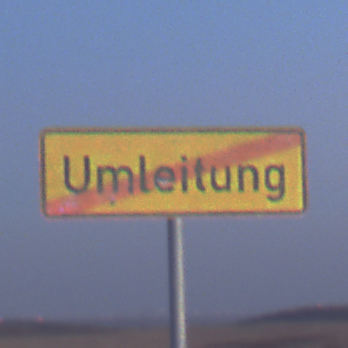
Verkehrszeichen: EndeDerUmleitungsankuendigung
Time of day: SunriseSunset
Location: Outdoor (Nature)
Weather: Clear
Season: NotSpecified
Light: Natural